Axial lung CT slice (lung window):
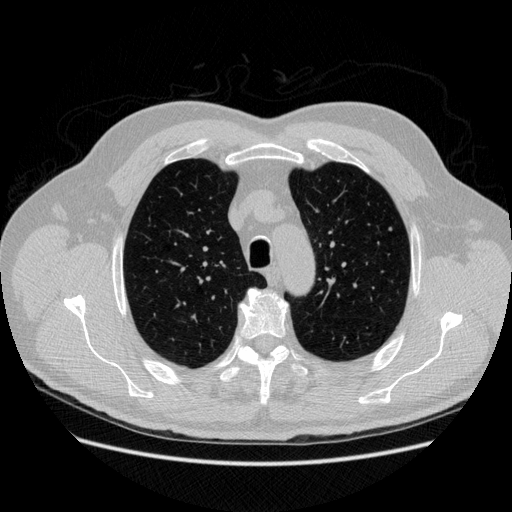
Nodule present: yes
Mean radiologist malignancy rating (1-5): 4